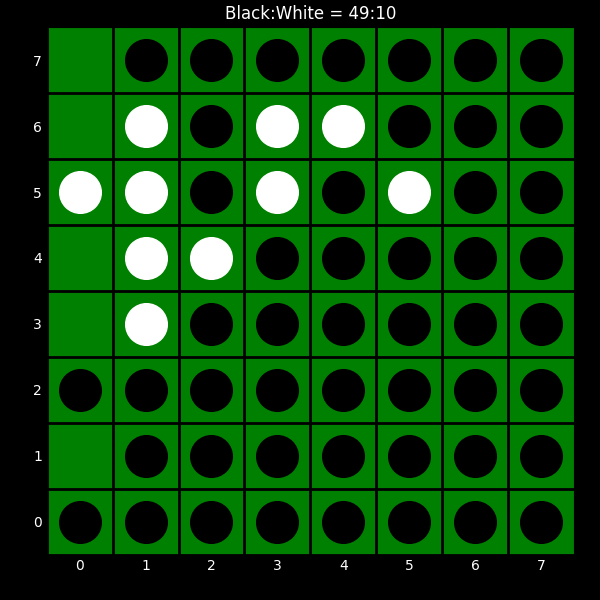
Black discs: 49
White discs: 10